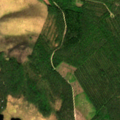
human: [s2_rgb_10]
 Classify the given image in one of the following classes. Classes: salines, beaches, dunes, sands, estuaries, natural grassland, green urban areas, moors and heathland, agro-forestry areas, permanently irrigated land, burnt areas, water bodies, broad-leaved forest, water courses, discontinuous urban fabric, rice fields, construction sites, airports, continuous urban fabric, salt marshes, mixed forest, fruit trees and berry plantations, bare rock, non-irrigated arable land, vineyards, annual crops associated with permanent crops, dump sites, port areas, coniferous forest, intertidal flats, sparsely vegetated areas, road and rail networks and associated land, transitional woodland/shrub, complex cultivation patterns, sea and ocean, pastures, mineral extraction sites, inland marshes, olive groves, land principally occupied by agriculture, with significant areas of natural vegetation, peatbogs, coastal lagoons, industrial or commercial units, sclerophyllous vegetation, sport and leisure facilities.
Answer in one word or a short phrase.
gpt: coniferous forest, mixed forest, peatbogs